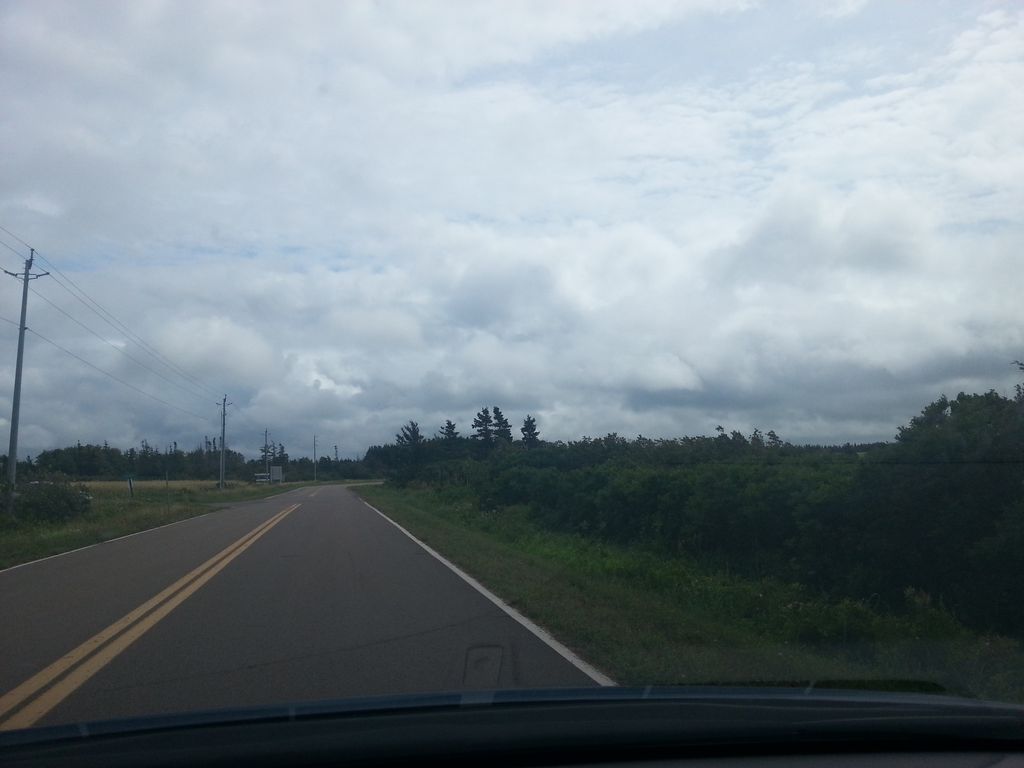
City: charlottetown